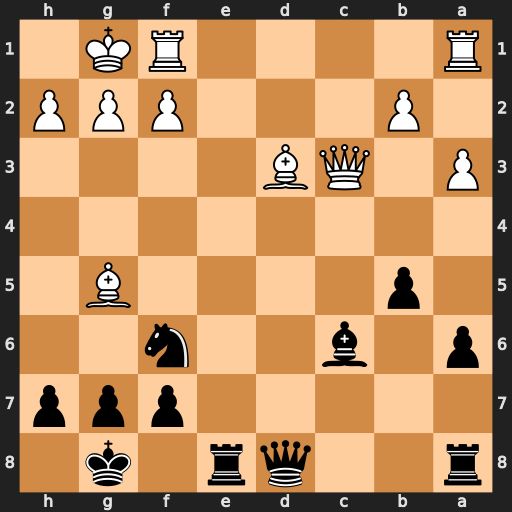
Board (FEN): r2qr1k1/5ppp/p1b2n2/1p4B1/8/P1QB4/1P3PPP/R4RK1
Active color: b
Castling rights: -
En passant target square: -
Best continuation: Qd5 f3 Qxg5